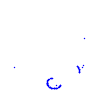
Particle: proton